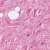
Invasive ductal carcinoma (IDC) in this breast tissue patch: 0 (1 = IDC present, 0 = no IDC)